Question: There is a subscription to an observable that sends out log messages. Some of the log messages come from other threads because they are are in F# async blocks. I need to be able to write out the messages from the main thread.
Here is <URL> that currently filters out many of the log messages because they are not on the main thread:
'''
member x.RegisterTrace() =
Logging.verbose <- x.Verbose
let id = Threading.Thread.CurrentThread.ManagedThreadId
Logging.subscribe (fun trace ->
if id = Threading.Thread.CurrentThread.ManagedThreadId then
match trace.Level with
| TraceLevel.Warning -> x.WriteWarning trace.Text
| TraceLevel.Error -> x.WriteWarning trace.Text
| _ -> x.WriteObject trace.Text
else
Diagnostics.Debug.Write(sprintf "not on main PS thread: %A" trace)
)
'''
I have various forms of using 'System.Threading.SynchronizationContent' '.Current', '.SetSynchronizationConent', '.Send', '.Post'. I've also dabbled with 'System.Threading.Tasks.TaskScheduler.FromCurrentSynchronizationContext'. I've also tried 'Async.SwitchToContext'. No matter what I do, 'System.Threading.Thread.CurrentThread.ManagedThreadId' ends up being different and PowerShell complains. Am I going about this wrong?
Here is the work-in-progress <URL>.
UPDATE 2015-06-16 Tue 11:45 AM PST
@RCH Thank you, but using 'Async.SwitchToContext' to set the 'SynchronizationContext' does not appear to work. Here is the code and debugging output when I do 'Paket-Restore -Force':
'''
member x.RegisterTrace() =
let a = Thread.CurrentThread.ManagedThreadId
Logging.verbose <- x.Verbose
let ctx = SynchronizationContext.Current
Logging.subscribe (fun trace ->
let b = Thread.CurrentThread.ManagedThreadId
async {
let c = Thread.CurrentThread.ManagedThreadId
do! Async.SwitchToContext ctx
let d = Thread.CurrentThread.ManagedThreadId
Debug.WriteLine (sprintf "%d %d %d %d %s" a b c d trace.Text)
} |> Async.Start
)
'''

An expert at work recommended another solution that I'm going to try that involves passing in the context when subscribing.
UPDATE 2015-06-16 Tue 5:30 PM PST
I got help creating an <URL>'.
UPDATE 2015-06-16 Tue 8:30 PM PST
I haven't been able to get Rx to work either. 'Scheduler.CurrentThread' <URL> and the callback doesn't get called.
'''
member x.RegisterTrace() =
Logging.verbose <- x.Verbose
let a = Threading.Thread.CurrentThread.ManagedThreadId
let ctx = match SynchronizationContext.Current with null -> SynchronizationContext() | sc -> sc
let sch = SynchronizationContextScheduler ctx
Logging.event.Publish.ObserveOn sch
|> Observable.subscribe (fun trace ->
let b = Threading.Thread.CurrentThread.ManagedThreadId
Debug.WriteLine(sprintf "%d %d %s" a b trace.Text)
'''
A custom SynchronizationContext may be what is needed. :/
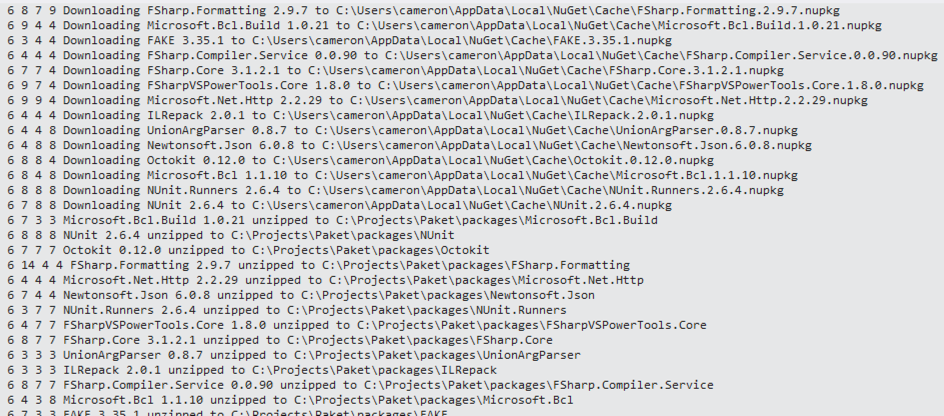
Answer: I ended up creating an 'EventSink' that has a queue of callbacks that are executed on the main PowerShell thread via 'Drain()'. I put the main computation on another thread. The <URL> has the full code and more details.